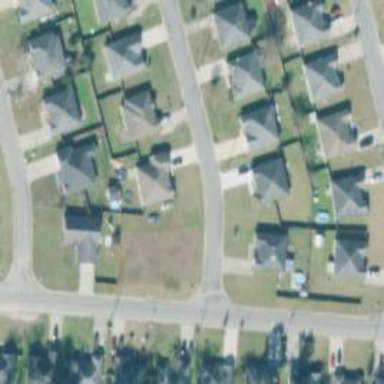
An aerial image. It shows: Asphalt road in residential area.